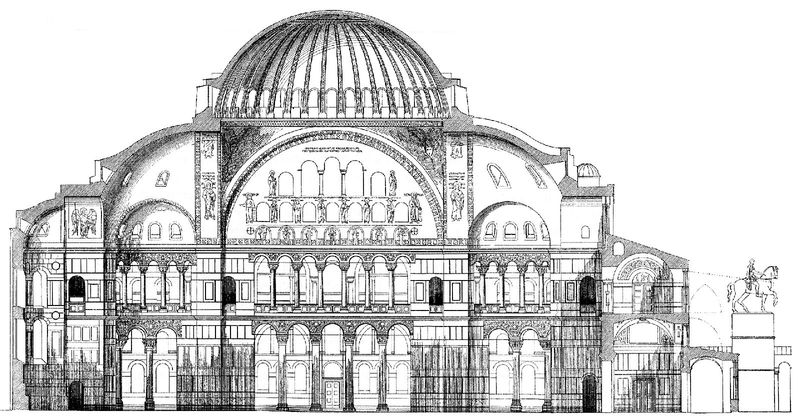
Titel: Konstantinopel (Istanbul), Hagia Sophia
Künstler: Kaiser Justinian
Standort: Konstantinopel (EU - Türkei)
Schlagwörter: weiß, fenster, säulen, tür, zeichnung, gebäude, kirche, reiter, bogen, kuppel, striche, bögen, denkmal, schnitt, entwurf, schema, etagen, vorlage, querschnitt, bauzeichnung, hauptbahnhof, datail, hannover, architecktur, schwasrz, schwa<rz